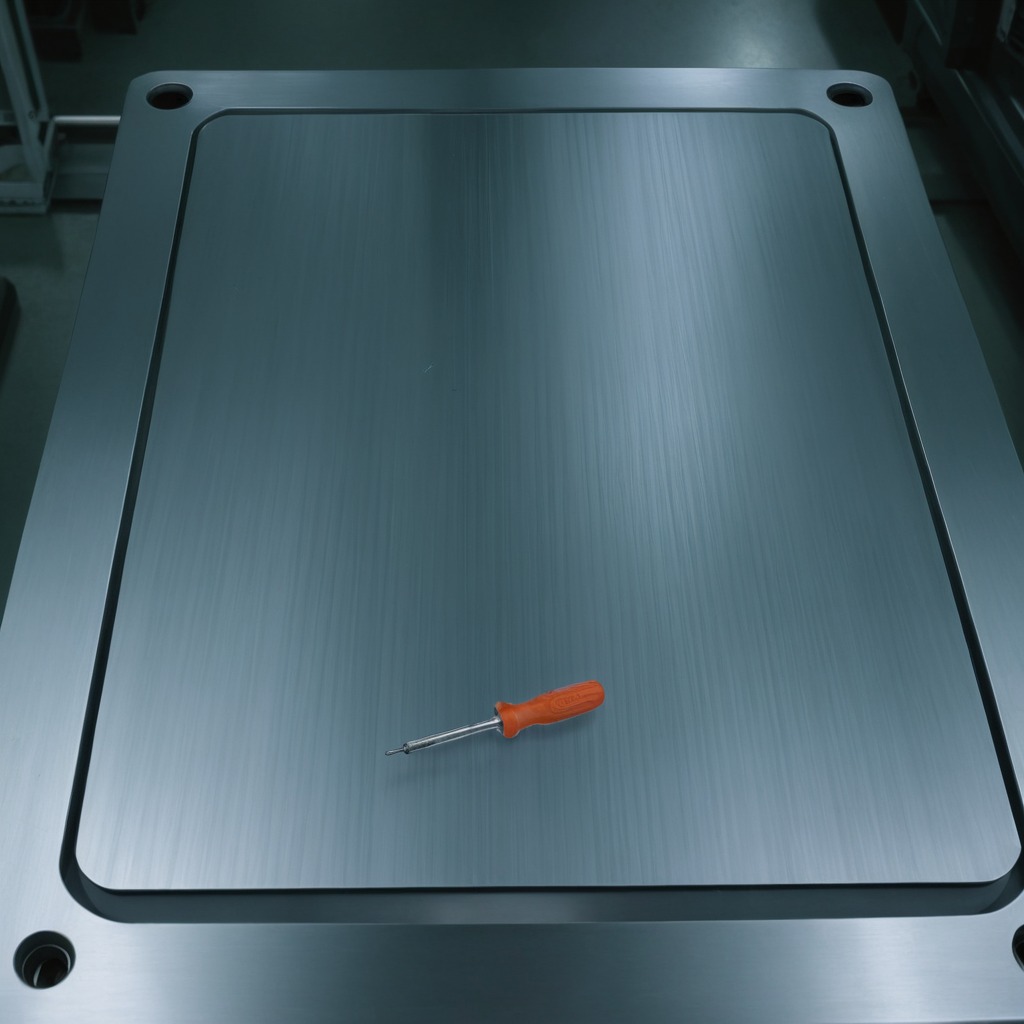
A screwdriver is lying on the metal table.